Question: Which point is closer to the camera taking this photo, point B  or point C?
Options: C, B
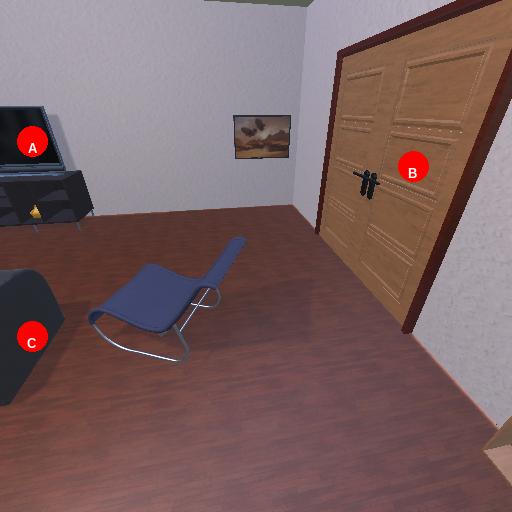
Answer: C